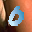
Label: 0